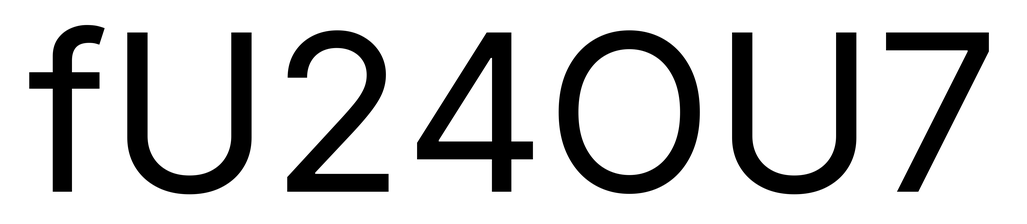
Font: Inter_Regular